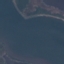
Land use / land cover class: SeaLake